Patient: sex F, age 53
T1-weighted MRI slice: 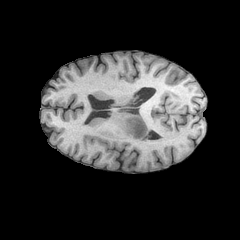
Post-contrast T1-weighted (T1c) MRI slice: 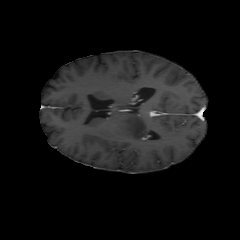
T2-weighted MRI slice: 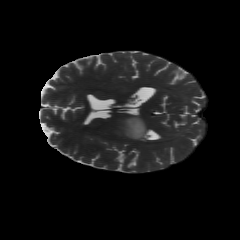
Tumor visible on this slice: yes
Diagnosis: Astrocytoma, IDH-wildtype
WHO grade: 3